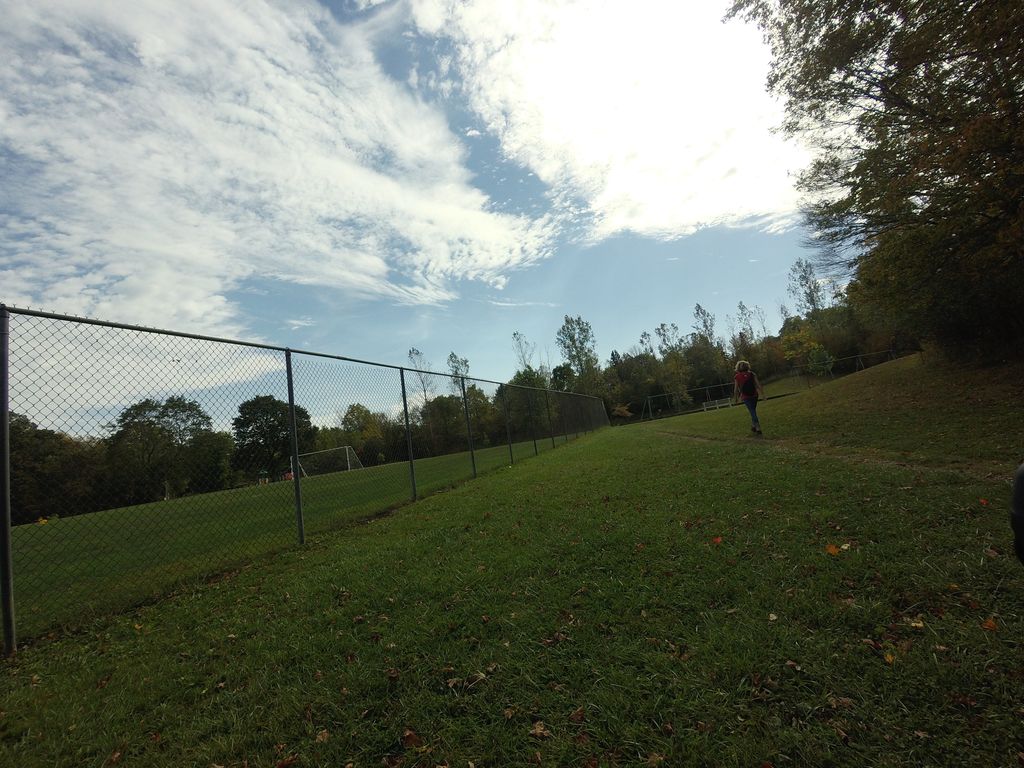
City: hamilton